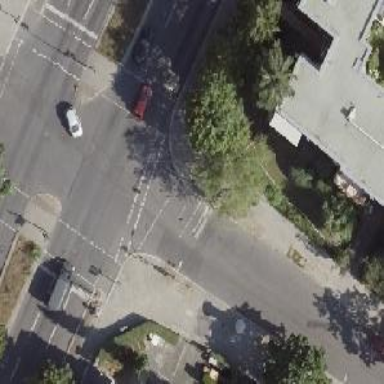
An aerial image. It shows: Road with traffic signals.